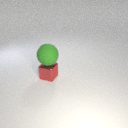
small red metal cube below large green rubber sphere